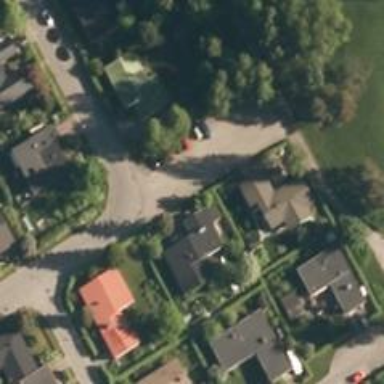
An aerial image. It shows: Asphalt cycleway.